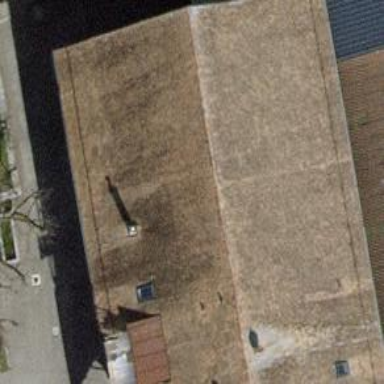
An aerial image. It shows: Simple house.